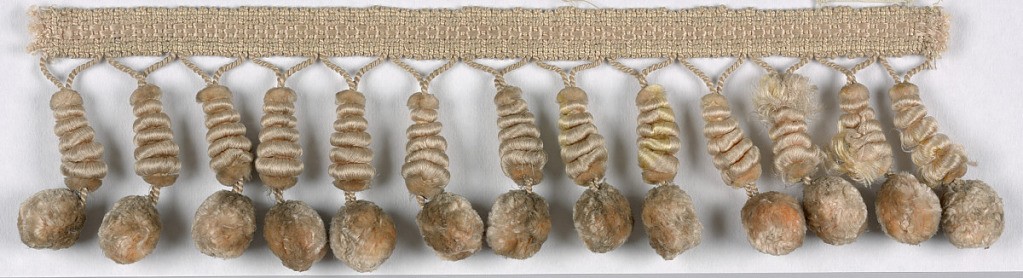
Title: Fringe
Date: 18th–19th century
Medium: silk Technique: woven
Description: Pink fringe with a heading in an ornamental design. From heading hangs pink cords decorated with pink collars and pink tassels.